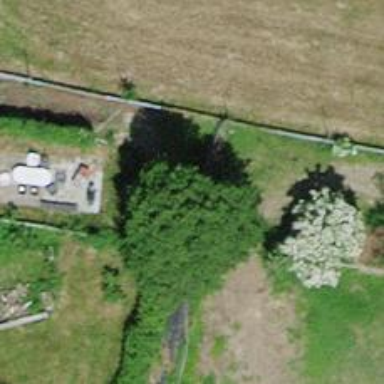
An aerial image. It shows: Hedge barrier.